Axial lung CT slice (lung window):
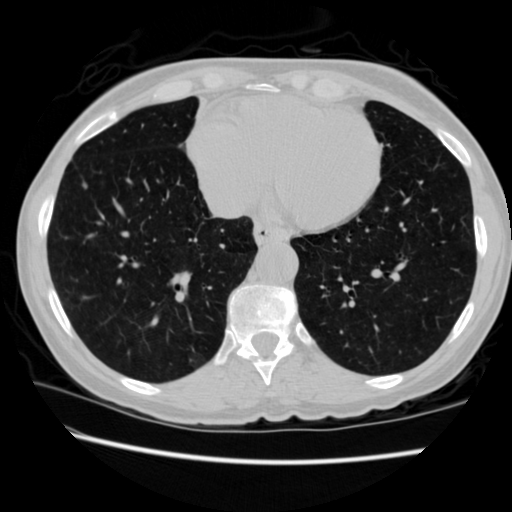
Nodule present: no